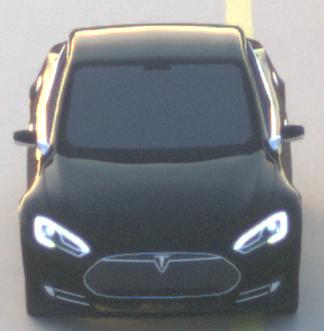
Make: Tesla
Model: Model S 60
Detailed model: Model S
Model produced from: 2013/10
Model produced until: 2014/10
Doors: 5
Color: black
Road condition: dry road
Daytime: dawn
Contrast: medium contrast